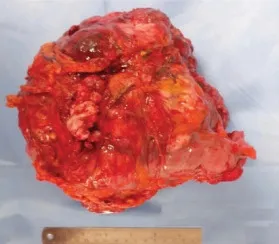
(A) Intraoperative image showing large mass adjacent to transverse colon.
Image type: medical_photograph (other_medical_photograph)